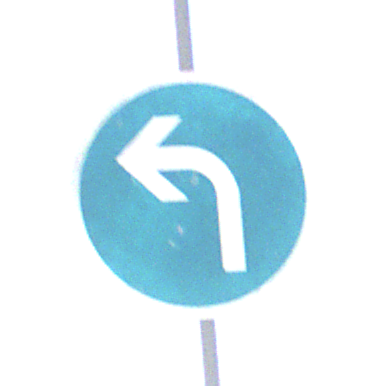
Verkehrszeichen: VorgeschriebeneFahrtrichtungLinks
Umgebung: Outdoor, Nature
Tageszeit: MorningAfternoon
Wetter: Clear
Licht: Natural
Jahreszeit: NotSpecified
Kontrast: HighContrast